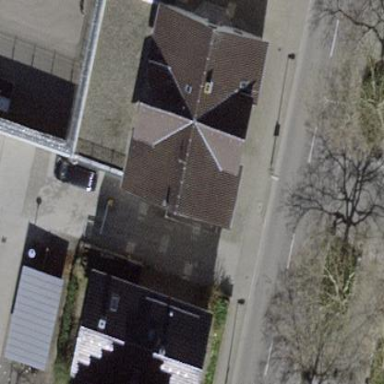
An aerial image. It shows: Semidetached house.